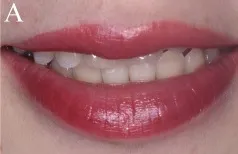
The preoperative clinical data and CAD fabrication of the ideal prosthetic. . (A) The patient presented a normal smile line.
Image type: pathology (fish)